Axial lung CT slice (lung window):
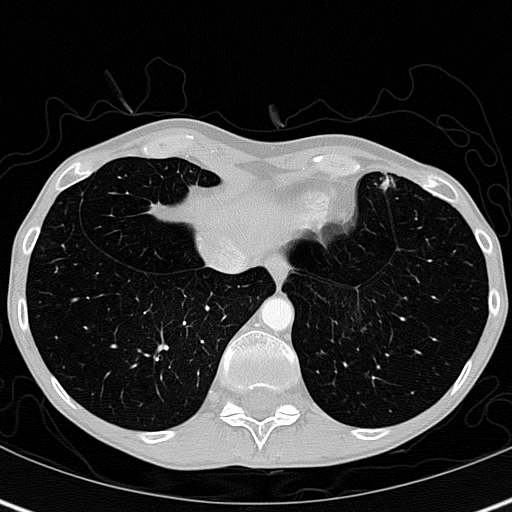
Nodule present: no